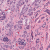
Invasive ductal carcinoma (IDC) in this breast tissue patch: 1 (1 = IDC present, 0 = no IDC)